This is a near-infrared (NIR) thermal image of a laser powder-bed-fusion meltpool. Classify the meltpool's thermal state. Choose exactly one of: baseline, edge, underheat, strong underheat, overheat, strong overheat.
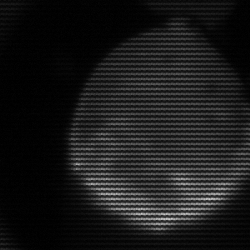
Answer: edge